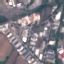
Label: Industrial